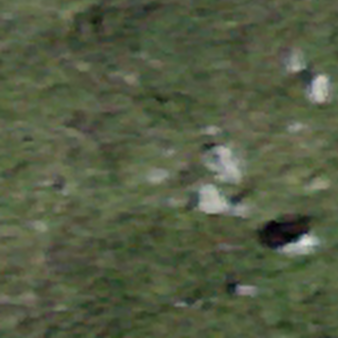
Label: other